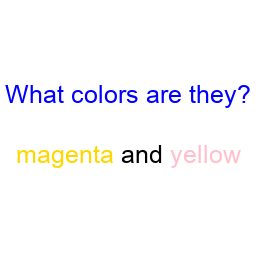
Color: gold, pink
Color name shown: magenta, yellow
Background color: white
Question text color: blue